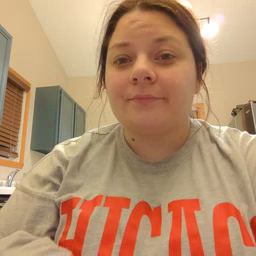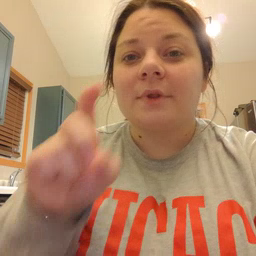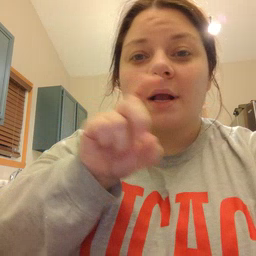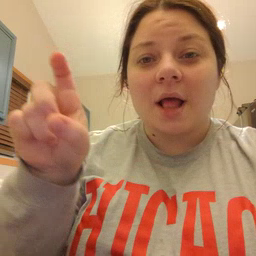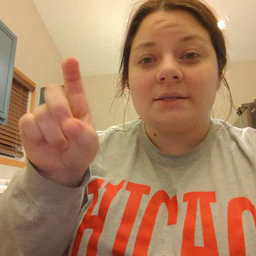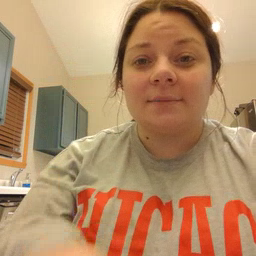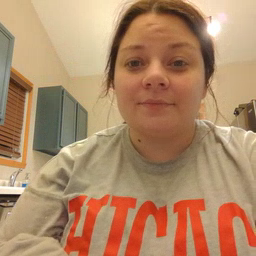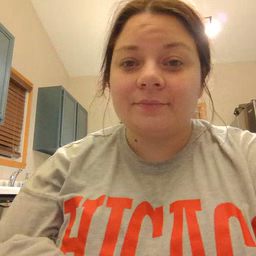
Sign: closet